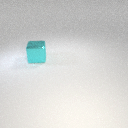
large cyan metal cube